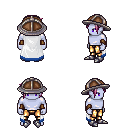
a pixel art fantasy rpg character, male body template, dark elf, purple skin, white trimmed cape, gold greaves, pink pixie cut hairstyle, chain helm, cloth bracers, metal boots, four views (front, back, left, right), 2x2 character sprite sheet, small pixel art, hard edges, no anti-aliasing